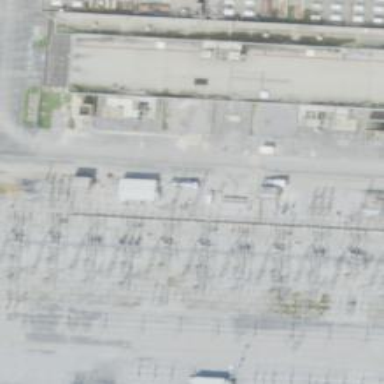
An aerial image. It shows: Switch used for power control.